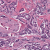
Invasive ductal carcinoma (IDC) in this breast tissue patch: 1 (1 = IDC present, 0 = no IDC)